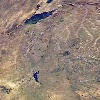
Label: land